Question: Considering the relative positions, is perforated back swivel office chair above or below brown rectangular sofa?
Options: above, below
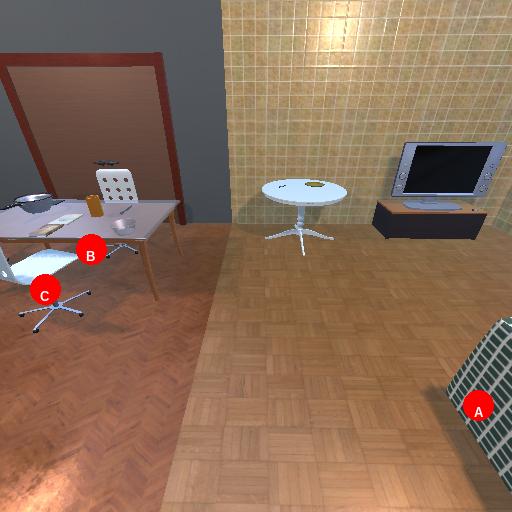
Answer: above